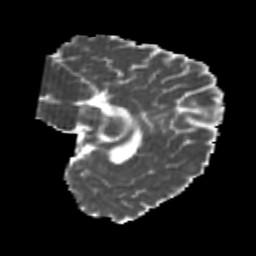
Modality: MD
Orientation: sagittal
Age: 24
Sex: male
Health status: healthy
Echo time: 0.074 s